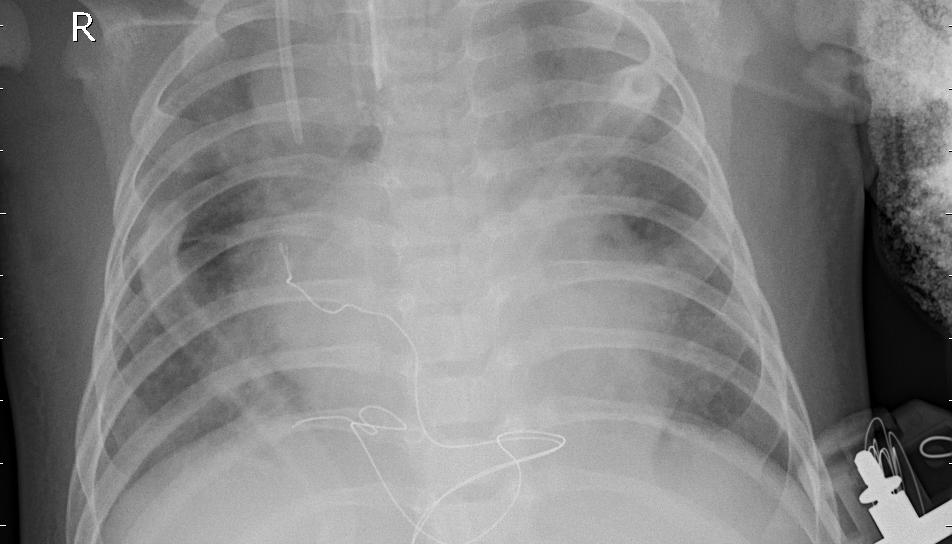
Diagnosis: PNEUMONIA